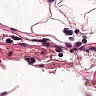
Metastatic tissue present: no